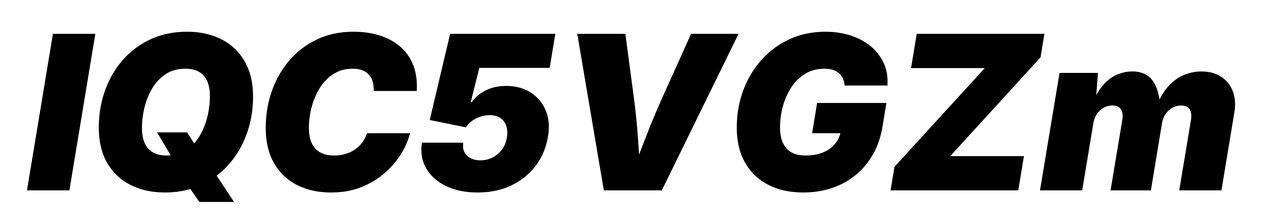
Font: Inter-Italic_Black_Italic